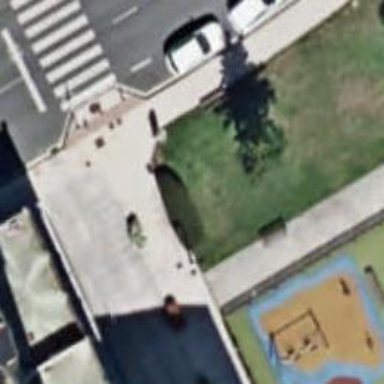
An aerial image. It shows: Bench.